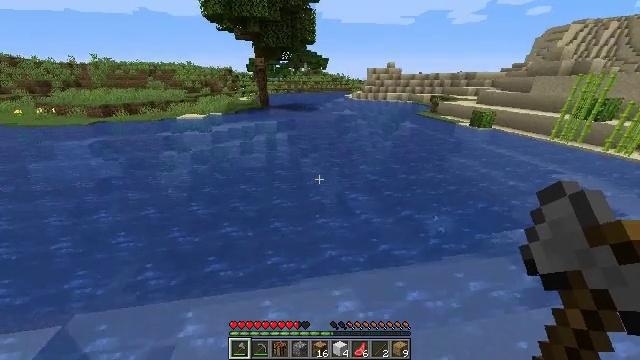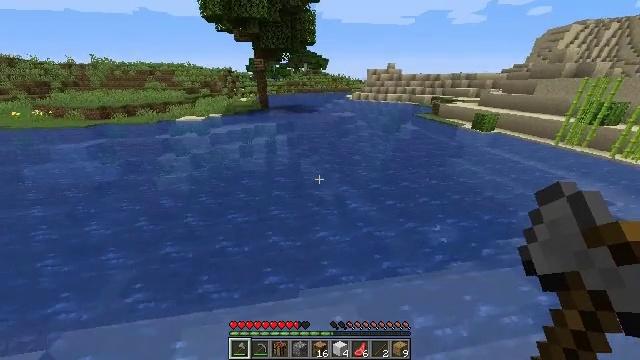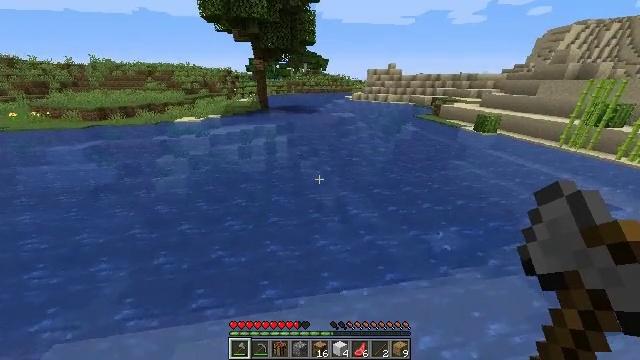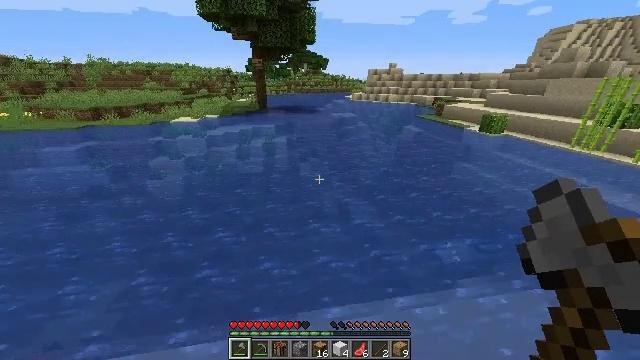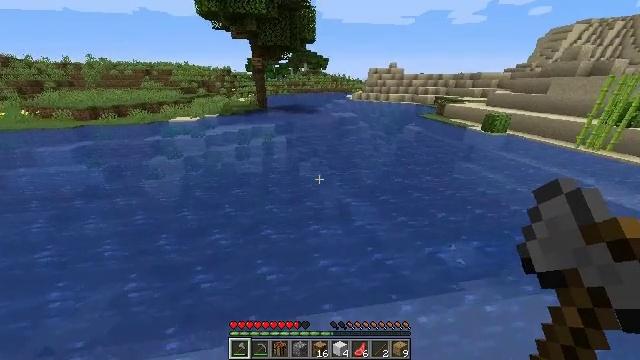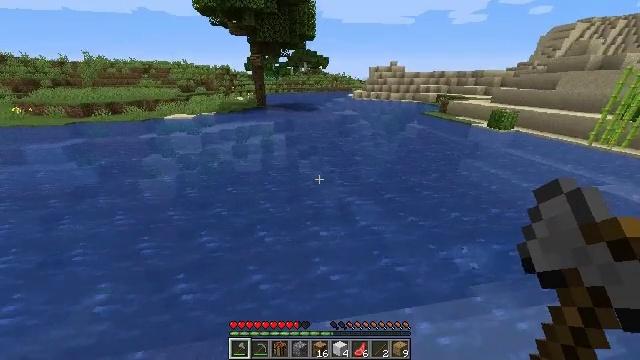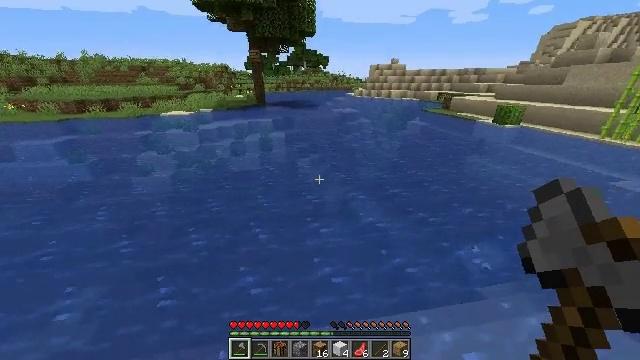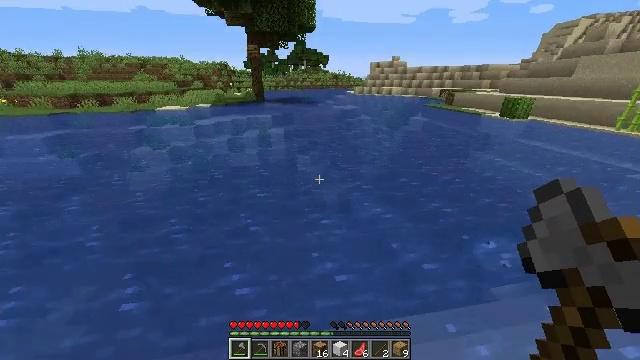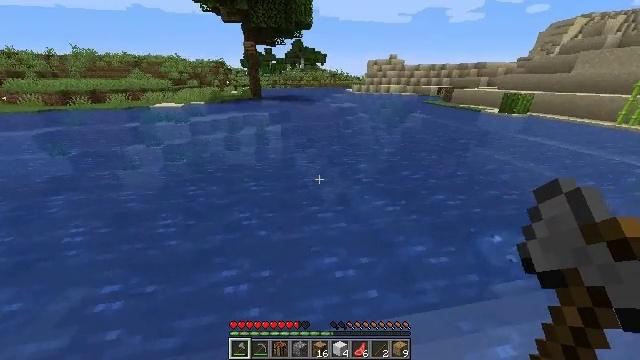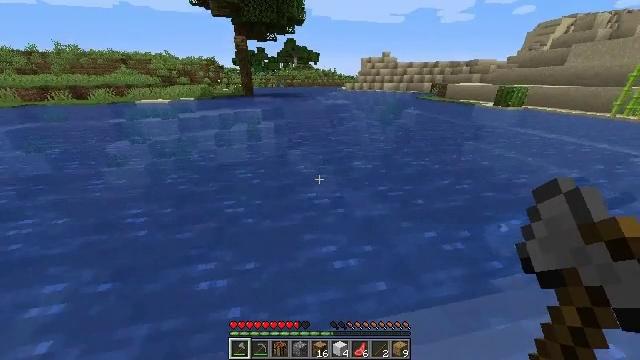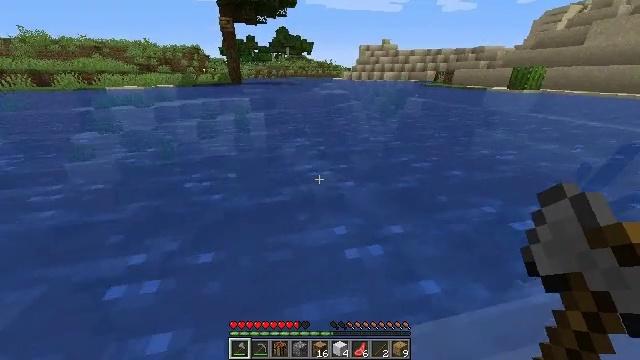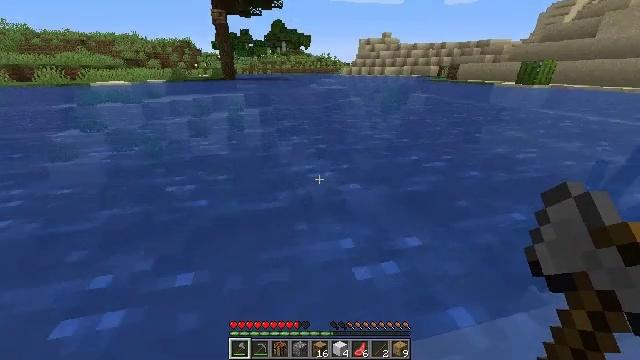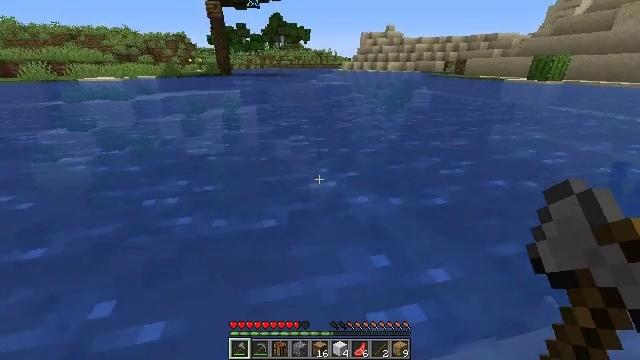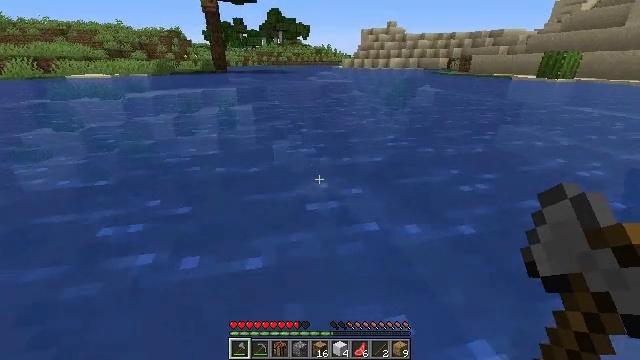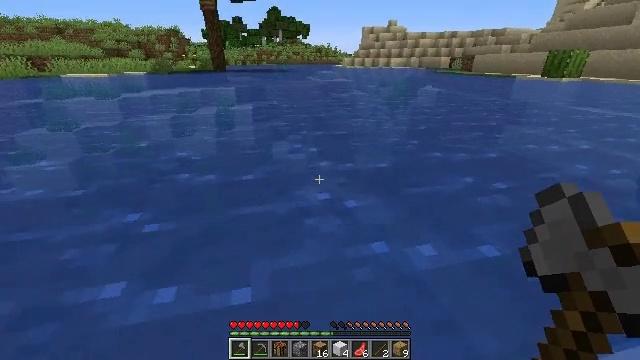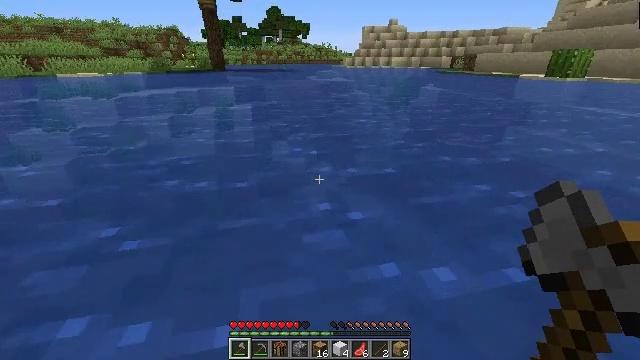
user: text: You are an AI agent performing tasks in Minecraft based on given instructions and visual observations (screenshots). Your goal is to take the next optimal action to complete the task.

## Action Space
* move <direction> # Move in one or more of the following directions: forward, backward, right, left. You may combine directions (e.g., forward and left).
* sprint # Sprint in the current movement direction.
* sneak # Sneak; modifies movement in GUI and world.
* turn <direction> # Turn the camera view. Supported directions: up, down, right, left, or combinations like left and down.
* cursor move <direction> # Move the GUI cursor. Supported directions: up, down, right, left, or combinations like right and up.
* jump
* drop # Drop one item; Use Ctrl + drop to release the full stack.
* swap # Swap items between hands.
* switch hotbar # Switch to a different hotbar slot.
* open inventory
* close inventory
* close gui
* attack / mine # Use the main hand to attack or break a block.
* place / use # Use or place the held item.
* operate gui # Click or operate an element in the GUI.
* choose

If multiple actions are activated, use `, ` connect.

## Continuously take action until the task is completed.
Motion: motion action
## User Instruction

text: Kill the salmon.
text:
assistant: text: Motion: move forward, sprint, jump
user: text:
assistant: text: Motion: move forward, sprint, jump
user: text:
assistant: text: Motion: move forward, sprint, jump
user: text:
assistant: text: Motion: move forward, sprint, jump
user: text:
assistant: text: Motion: move forward, sprint, jump
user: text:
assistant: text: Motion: move forward, sprint, jump
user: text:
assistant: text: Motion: move forward, sprint, jump
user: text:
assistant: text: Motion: move forward, sprint
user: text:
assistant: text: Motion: move forward, sprint, turn right
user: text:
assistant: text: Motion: move forward, sprint, turn right
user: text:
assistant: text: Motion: move forward, sprint
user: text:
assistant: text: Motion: move forward, sprint
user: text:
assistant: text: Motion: move forward, sprint
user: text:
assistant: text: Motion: move forward, sprint
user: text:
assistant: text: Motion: move forward, sprint
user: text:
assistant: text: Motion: move forward, sprint
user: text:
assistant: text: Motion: move forward, sprint
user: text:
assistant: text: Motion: move forward, sprint
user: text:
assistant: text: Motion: move forward, sprint
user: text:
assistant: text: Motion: move forward, sprint
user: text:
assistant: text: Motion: move forward, sprint
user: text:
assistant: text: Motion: move forward, sprint
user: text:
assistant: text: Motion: move forward, sprint
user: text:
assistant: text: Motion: move forward, sprint
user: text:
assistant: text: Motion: move forward, sprint
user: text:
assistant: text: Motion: move forward, sprint
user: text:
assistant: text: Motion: move forward, sprint
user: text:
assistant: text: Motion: move forward, sprint
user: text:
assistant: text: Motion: move forward, sprint
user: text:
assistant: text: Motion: move forward, sprint